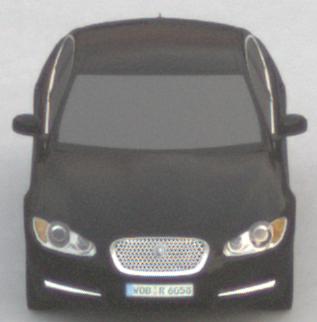
Make: Jaguar
Model: XF 3.0 V6
Detailed model: XF (X250) Limousine
Model produced from: 2010/02
Model produced until: 2010/10
Doors: 4
Color: black
Road condition: dry road
Daytime: sunrise or sunset
Contrast: low contrast